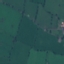
Label: Pasture